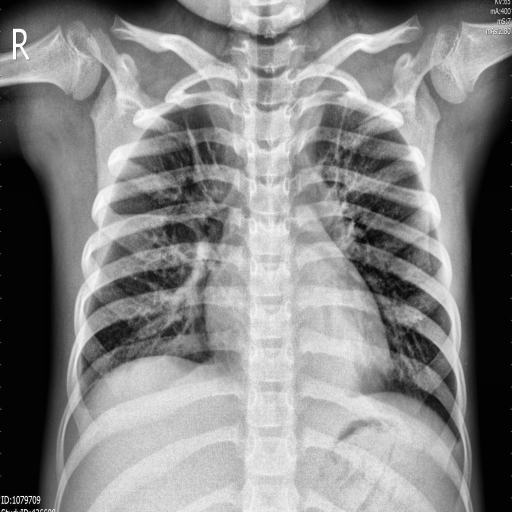
Finding: PNEUMONIA